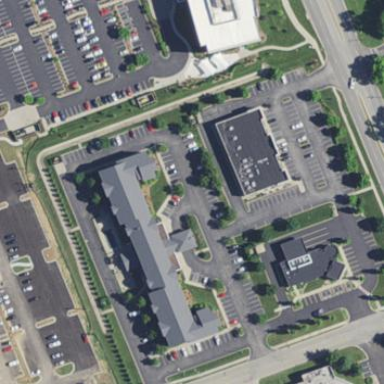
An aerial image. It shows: Hotel building.